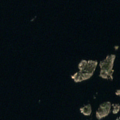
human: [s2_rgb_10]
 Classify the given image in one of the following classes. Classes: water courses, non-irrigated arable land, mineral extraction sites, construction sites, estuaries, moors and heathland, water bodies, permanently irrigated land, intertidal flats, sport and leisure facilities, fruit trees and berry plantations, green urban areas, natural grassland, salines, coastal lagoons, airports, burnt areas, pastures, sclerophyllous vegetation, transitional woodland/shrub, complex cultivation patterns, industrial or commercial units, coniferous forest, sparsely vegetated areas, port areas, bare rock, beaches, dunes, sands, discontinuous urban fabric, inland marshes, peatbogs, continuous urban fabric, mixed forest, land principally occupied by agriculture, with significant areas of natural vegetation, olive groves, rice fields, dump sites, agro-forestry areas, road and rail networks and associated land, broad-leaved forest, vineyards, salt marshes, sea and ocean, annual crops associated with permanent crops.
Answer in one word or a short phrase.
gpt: sea and ocean